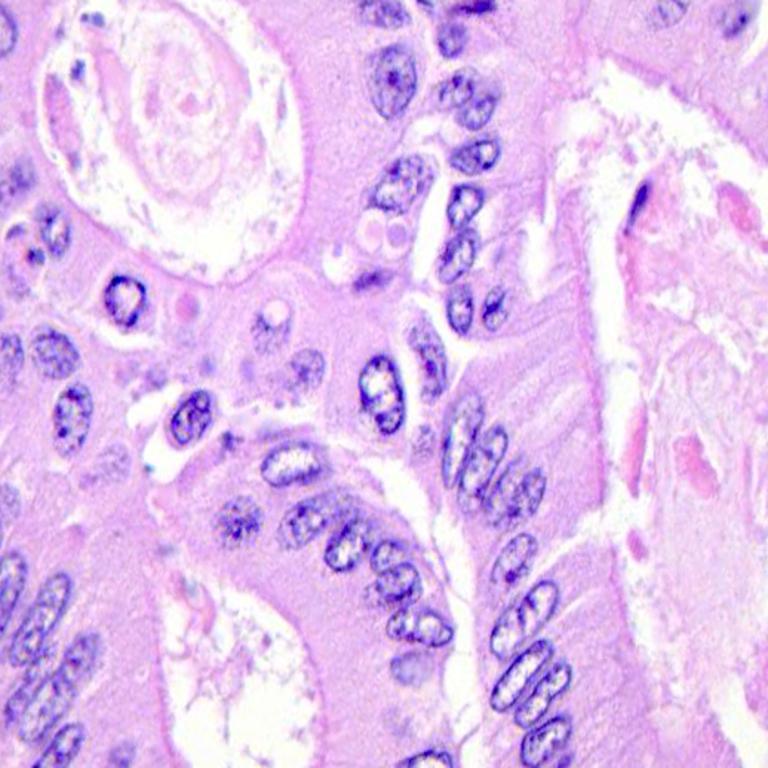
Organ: colon
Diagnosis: adenocarcinomas